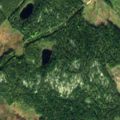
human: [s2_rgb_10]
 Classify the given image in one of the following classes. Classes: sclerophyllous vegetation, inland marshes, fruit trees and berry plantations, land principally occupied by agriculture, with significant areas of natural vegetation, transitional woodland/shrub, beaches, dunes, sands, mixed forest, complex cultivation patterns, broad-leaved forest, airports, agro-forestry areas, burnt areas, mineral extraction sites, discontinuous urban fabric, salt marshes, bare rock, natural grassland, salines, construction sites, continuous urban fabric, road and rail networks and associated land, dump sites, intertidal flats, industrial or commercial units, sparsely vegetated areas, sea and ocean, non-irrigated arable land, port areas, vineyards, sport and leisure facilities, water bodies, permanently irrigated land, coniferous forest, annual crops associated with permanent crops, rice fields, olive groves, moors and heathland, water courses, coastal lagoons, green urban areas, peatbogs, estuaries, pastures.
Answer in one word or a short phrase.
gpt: coniferous forest, transitional woodland/shrub